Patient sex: F
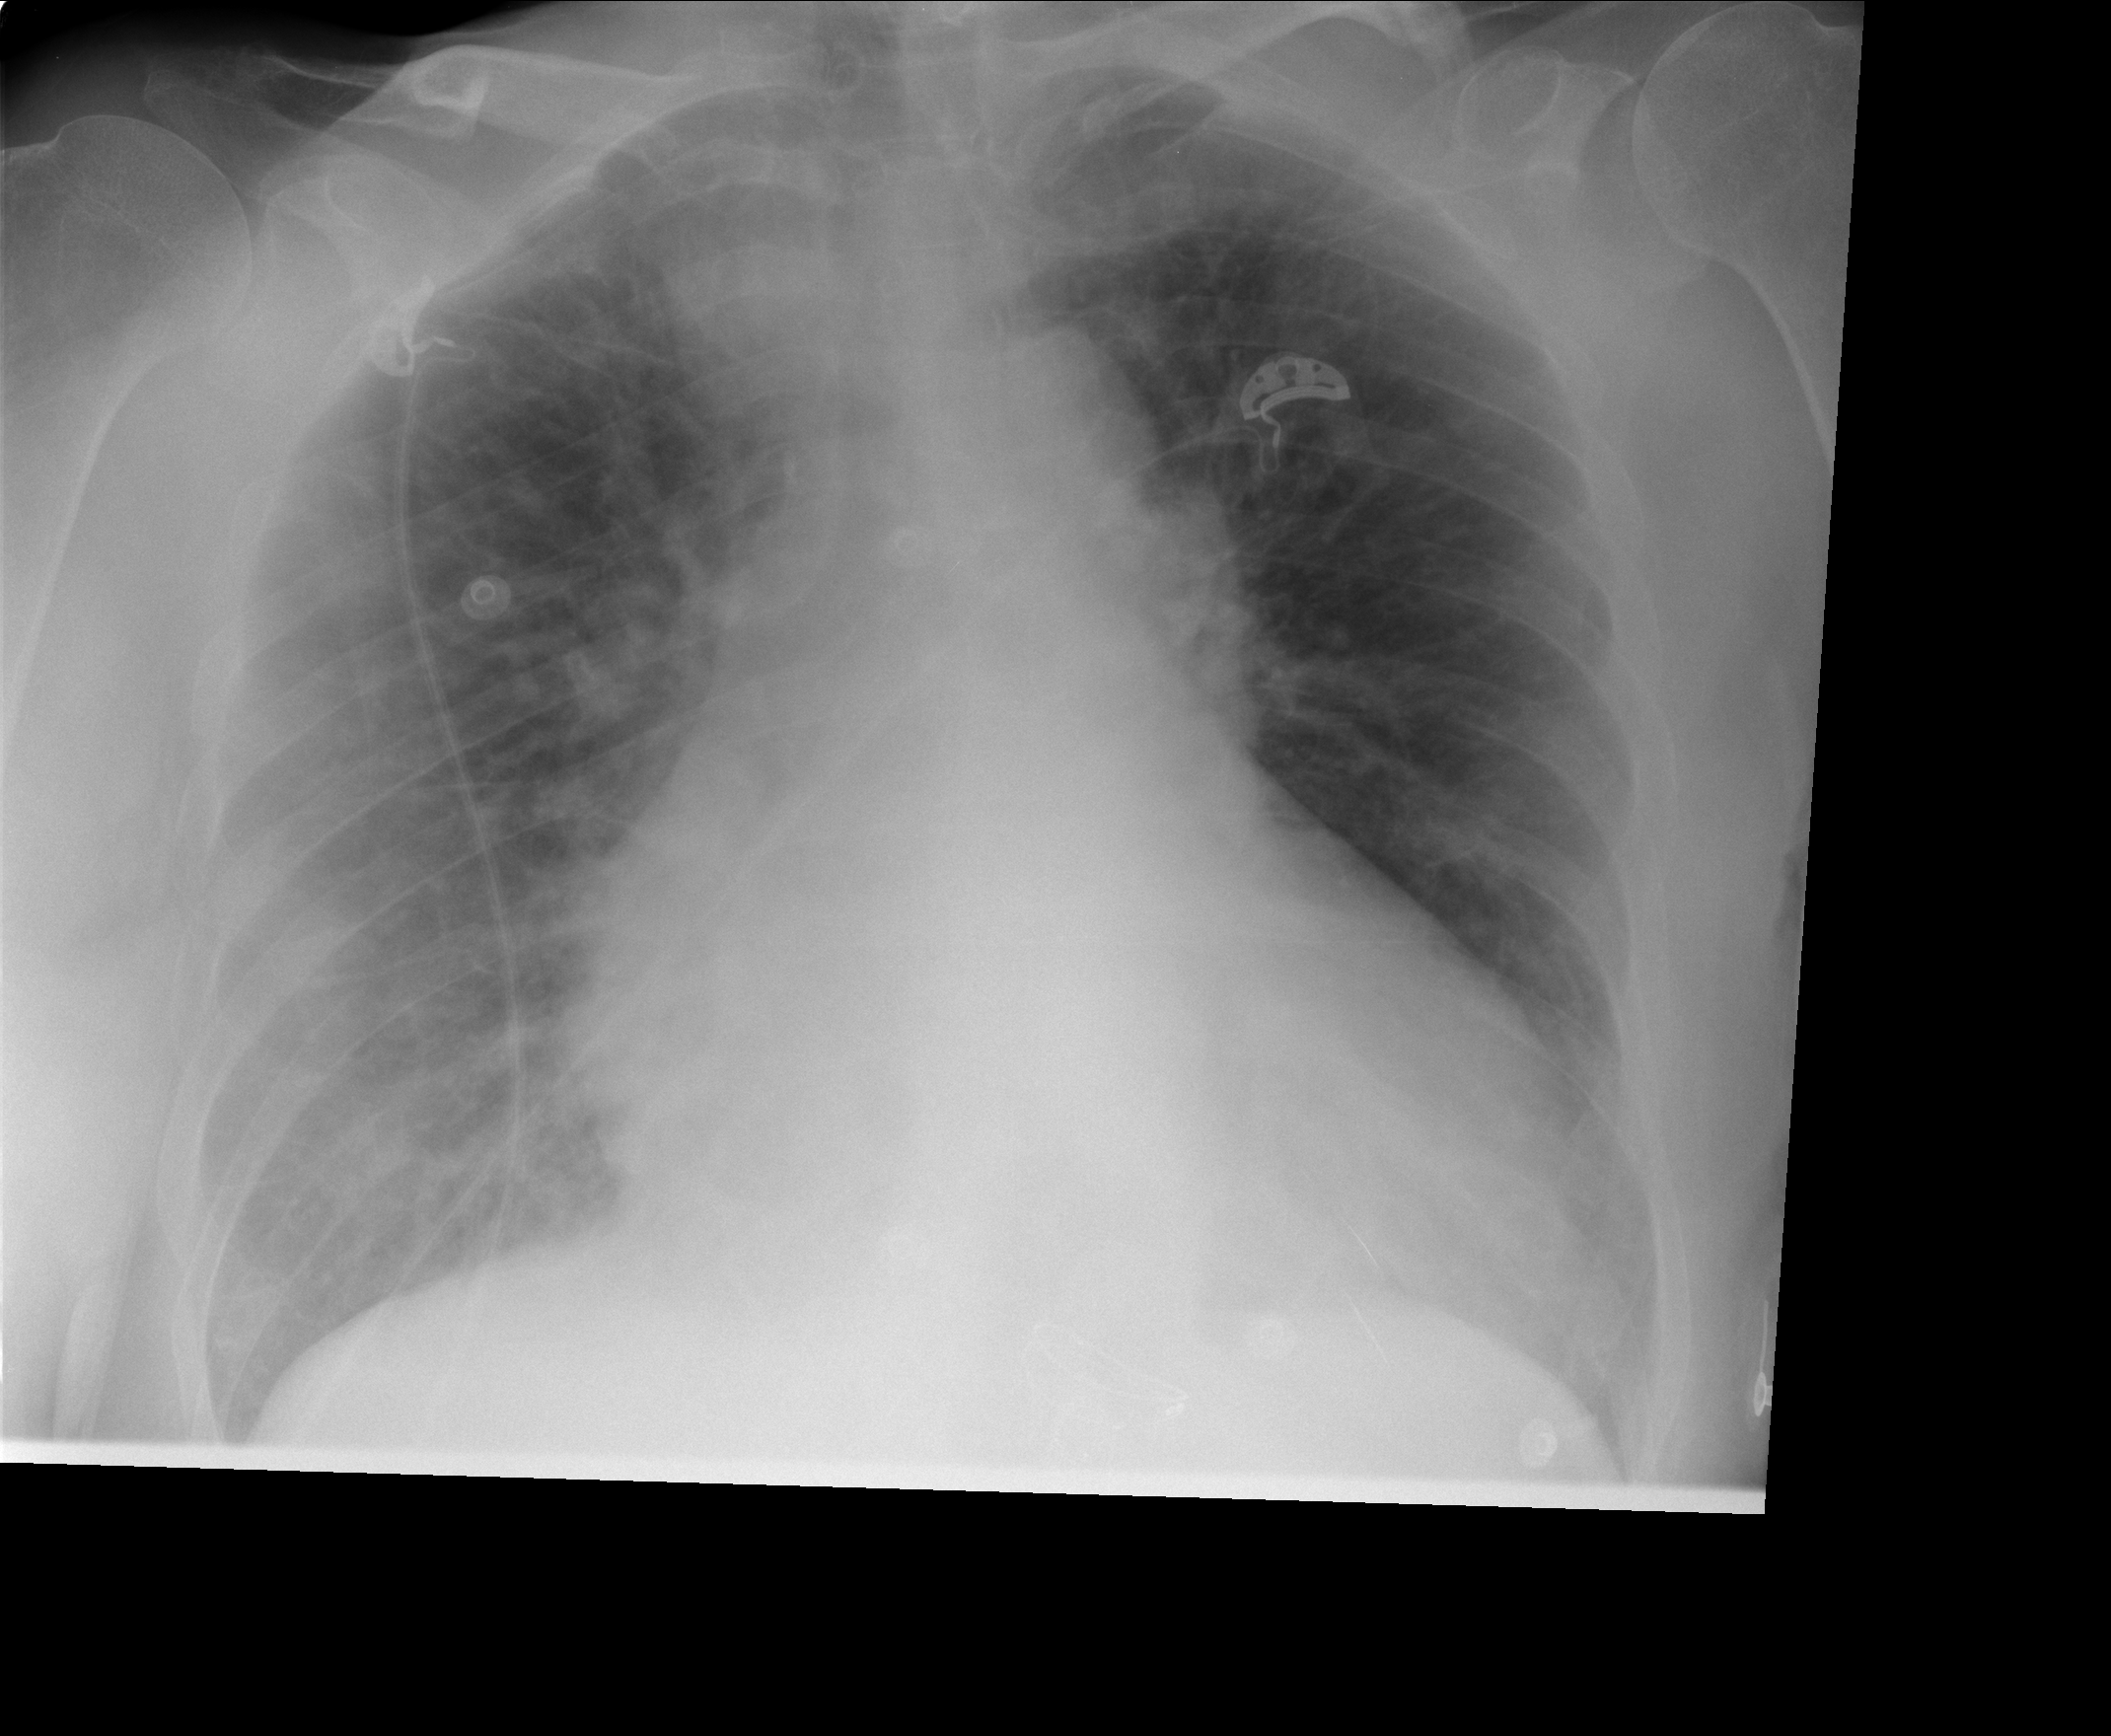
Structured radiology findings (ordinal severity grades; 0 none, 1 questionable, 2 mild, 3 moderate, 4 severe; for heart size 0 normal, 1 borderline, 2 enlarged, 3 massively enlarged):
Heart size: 2
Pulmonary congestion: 2
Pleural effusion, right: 0
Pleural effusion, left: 0
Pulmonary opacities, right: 0
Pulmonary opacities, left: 0
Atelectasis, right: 0
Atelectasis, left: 0